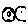
Label: moon